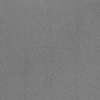
Label: dusty